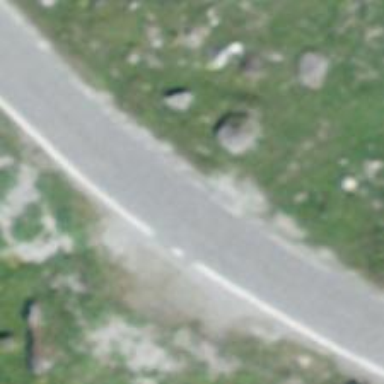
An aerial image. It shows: Asphalt road classified as tertiary.